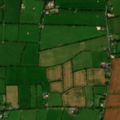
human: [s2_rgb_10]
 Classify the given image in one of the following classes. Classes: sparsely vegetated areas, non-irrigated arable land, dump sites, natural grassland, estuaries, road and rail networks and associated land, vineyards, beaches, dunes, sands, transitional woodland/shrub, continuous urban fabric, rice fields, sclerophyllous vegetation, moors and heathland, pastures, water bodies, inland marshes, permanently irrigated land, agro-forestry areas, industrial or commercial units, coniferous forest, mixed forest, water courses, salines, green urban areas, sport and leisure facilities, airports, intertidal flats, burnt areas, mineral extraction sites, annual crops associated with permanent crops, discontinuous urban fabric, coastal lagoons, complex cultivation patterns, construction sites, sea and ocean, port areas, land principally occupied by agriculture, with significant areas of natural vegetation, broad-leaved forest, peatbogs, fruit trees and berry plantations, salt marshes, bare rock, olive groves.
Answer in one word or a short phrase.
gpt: non-irrigated arable land, pastures